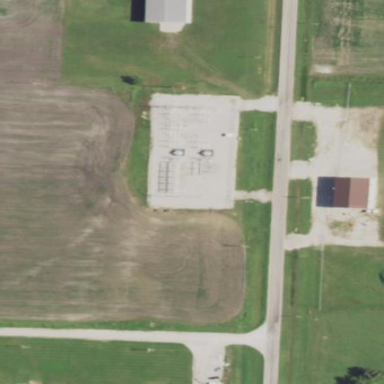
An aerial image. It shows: Power substation.